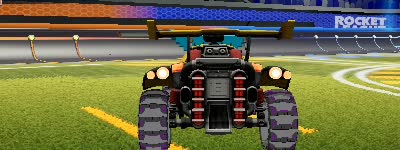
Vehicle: octane